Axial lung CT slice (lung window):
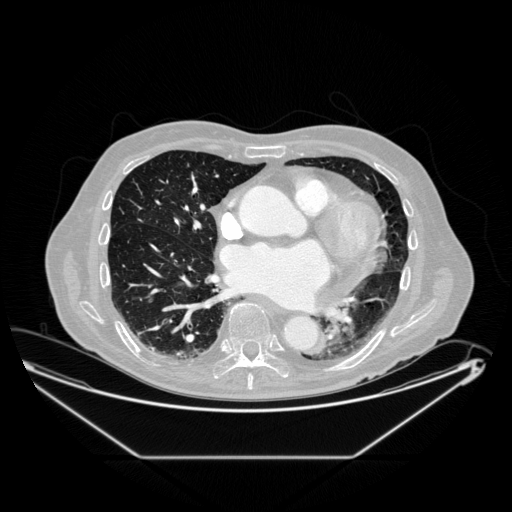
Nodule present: no